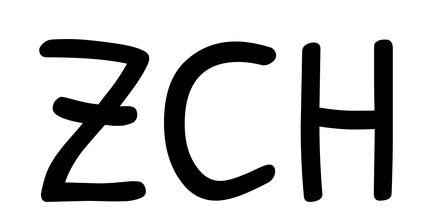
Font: PatrickHand-Regular